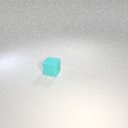
small cyan rubber cube